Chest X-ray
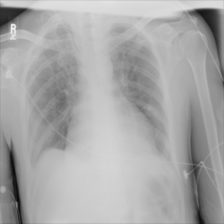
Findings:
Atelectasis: negative
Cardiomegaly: negative
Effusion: negative
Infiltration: positive
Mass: negative
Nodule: negative
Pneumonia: negative
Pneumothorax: negative
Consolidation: negative
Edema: negative
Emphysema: negative
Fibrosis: negative
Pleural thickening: negative
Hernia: negative